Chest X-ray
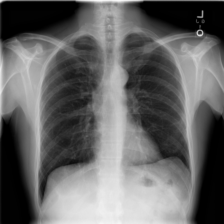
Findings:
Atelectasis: negative
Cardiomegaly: negative
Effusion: negative
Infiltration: negative
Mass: negative
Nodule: negative
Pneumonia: negative
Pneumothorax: negative
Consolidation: negative
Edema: negative
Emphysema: negative
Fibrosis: negative
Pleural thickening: negative
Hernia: negative